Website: walmart
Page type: payment
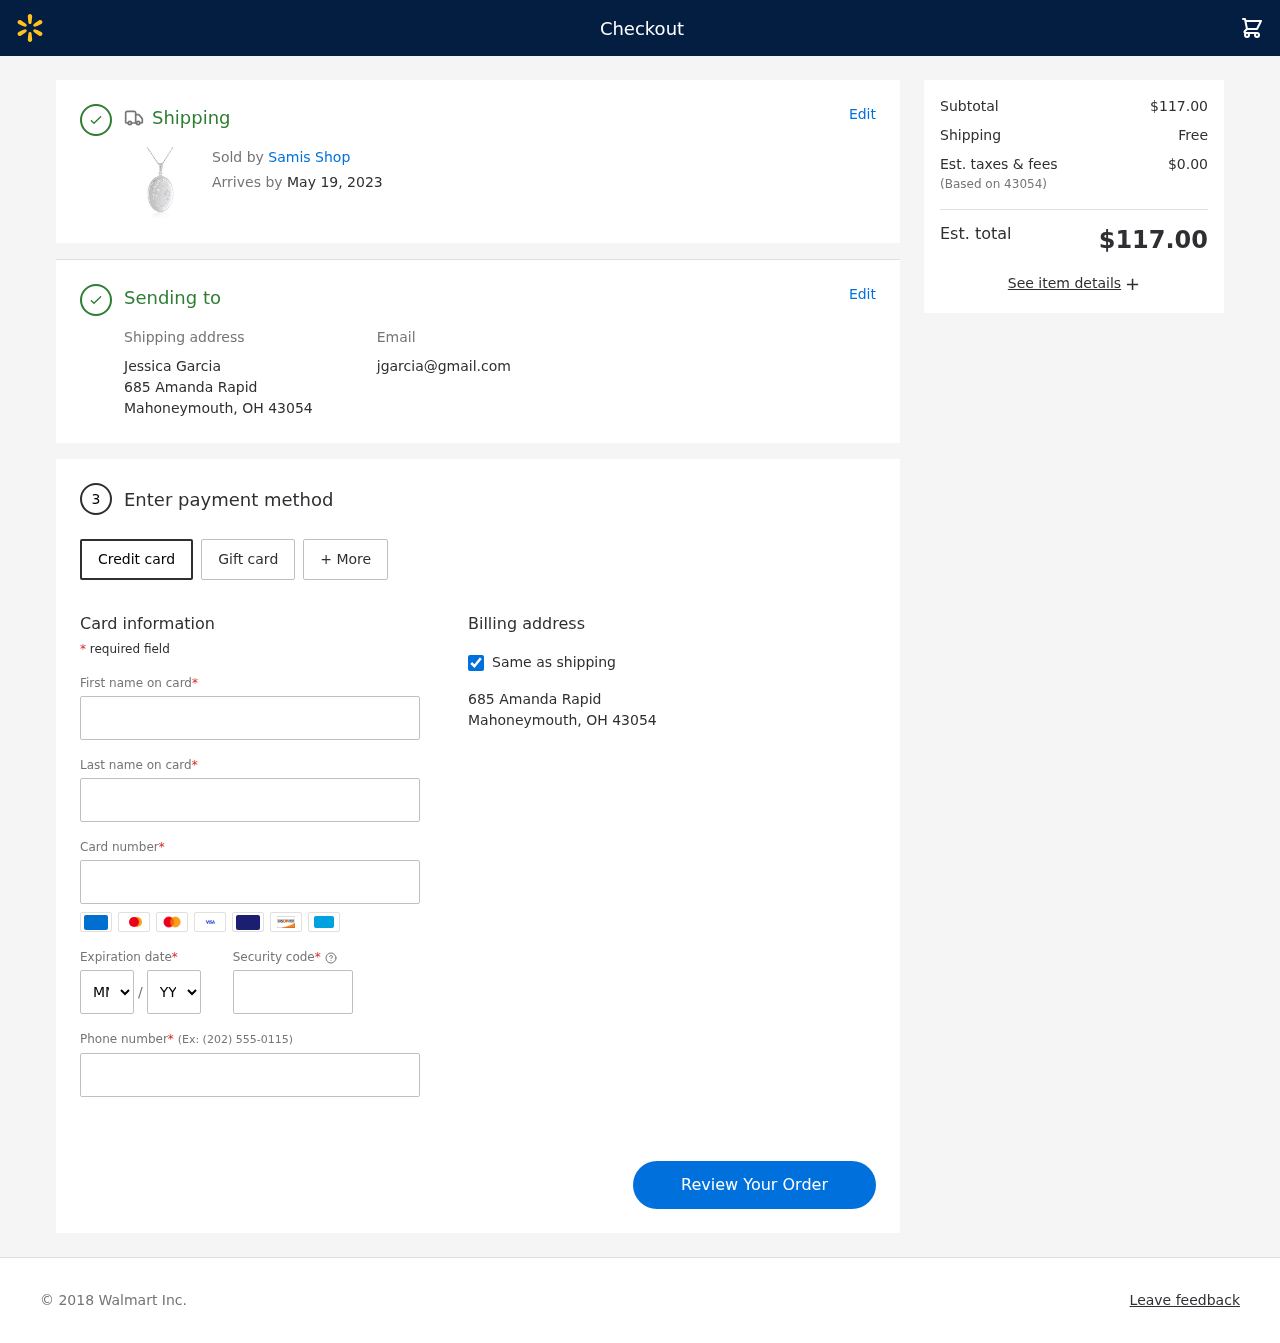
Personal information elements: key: PII_CARD_CVV
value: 702
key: PII_CARD_EXPIRY_MONTH
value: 12
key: PII_CARD_EXPIRY_YEAR
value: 28
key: PII_CARD_NUMBER
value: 6501 5569 9023 5576
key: PII_CITY_STATE_ZIP
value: Mahoneymouth, OH 43054
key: PII_EMAIL
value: jgarcia@gmail.com
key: PII_FIRSTNAME
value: Jessica
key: PII_FULLNAME
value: Jessica Garcia
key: PII_LASTNAME
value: Garcia
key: PII_PHONE
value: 9549899529
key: PII_POSTCODE
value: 43054
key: PII_STREET
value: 685 Amanda Rapid
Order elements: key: ORDER_DELIVERY_DATE
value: May 19, 2023
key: ORDER_SUBTOTAL
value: $117.00
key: ORDER_SHIPPING_COST
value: Free
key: ORDER_TAX
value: $0.00
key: ORDER_TOTAL
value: $117.00